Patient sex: M
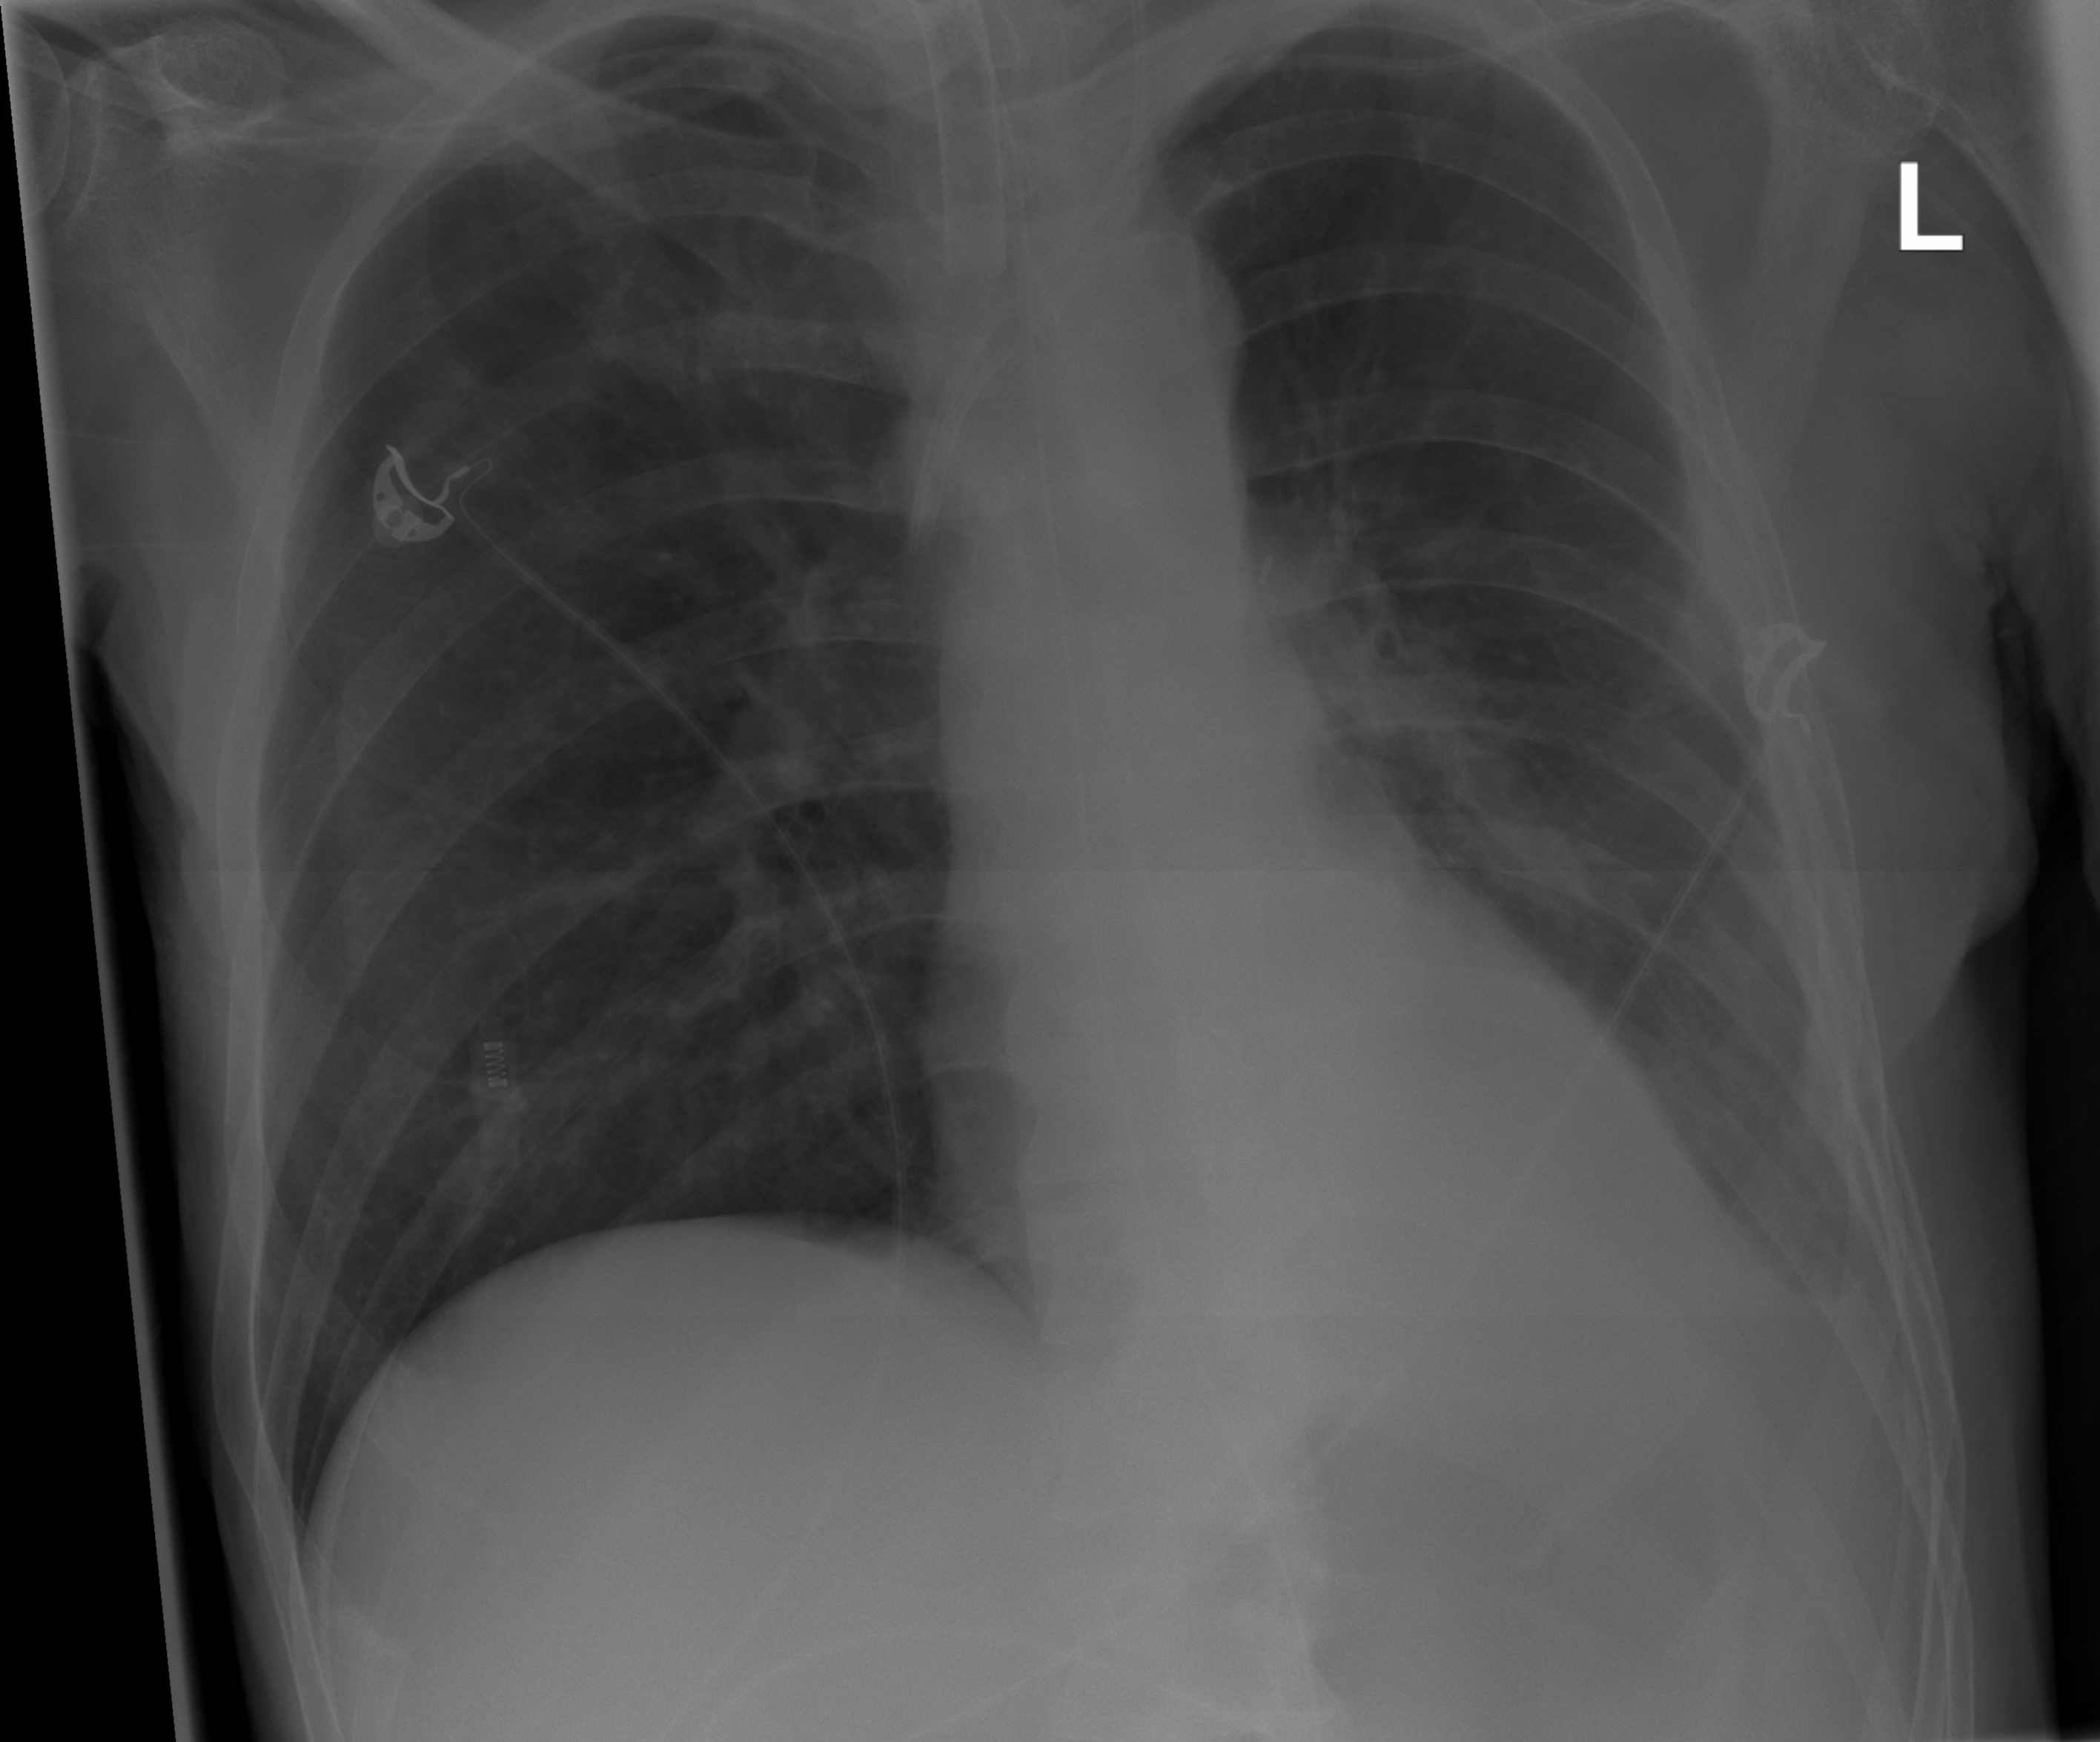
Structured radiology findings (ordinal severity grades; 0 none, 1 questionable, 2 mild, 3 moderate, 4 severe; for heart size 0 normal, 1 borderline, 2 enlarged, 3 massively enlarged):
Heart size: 0
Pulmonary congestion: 0
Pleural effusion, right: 0
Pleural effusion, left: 2
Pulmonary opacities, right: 0
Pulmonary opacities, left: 1
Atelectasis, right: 0
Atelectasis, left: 2